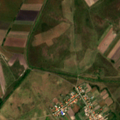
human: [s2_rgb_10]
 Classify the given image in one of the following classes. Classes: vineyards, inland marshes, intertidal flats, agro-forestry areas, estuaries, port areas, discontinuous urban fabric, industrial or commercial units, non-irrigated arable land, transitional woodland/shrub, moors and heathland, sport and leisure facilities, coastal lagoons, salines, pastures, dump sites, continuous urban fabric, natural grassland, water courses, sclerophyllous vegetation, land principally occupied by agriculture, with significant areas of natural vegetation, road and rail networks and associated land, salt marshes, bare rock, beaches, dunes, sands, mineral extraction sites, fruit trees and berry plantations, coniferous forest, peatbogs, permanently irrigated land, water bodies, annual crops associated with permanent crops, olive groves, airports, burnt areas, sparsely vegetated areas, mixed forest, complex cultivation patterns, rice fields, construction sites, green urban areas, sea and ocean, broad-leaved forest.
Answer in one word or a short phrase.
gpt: discontinuous urban fabric, non-irrigated arable land, pastures, land principally occupied by agriculture, with significant areas of natural vegetation